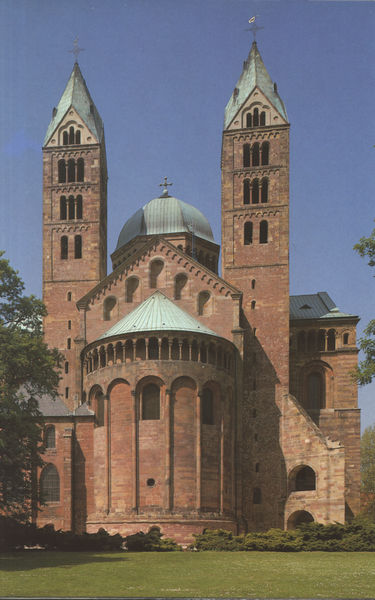
Titel: Dom St. Maria und St. Stephan
Standort: Speyer, Dom (EU - D - RP)
Schlagwörter: baum, himmel, schatten, bäume, fenster, rasen, wiese, stein, kirche, wiesen, gotik, rund, turm, fassade, zwei, ziegel, backstein, rundbogen, kuppel, foto, fotografie, außen, kreuz, türme, dom, kupfer, arkaden, kreuze, gotisch, apsis, rundbögen, romanik, chor, westen, fotographie, romanisch, blendarkaden, westfront, speyer, backsteingotik, kupferdach, westansicht, 2 türme